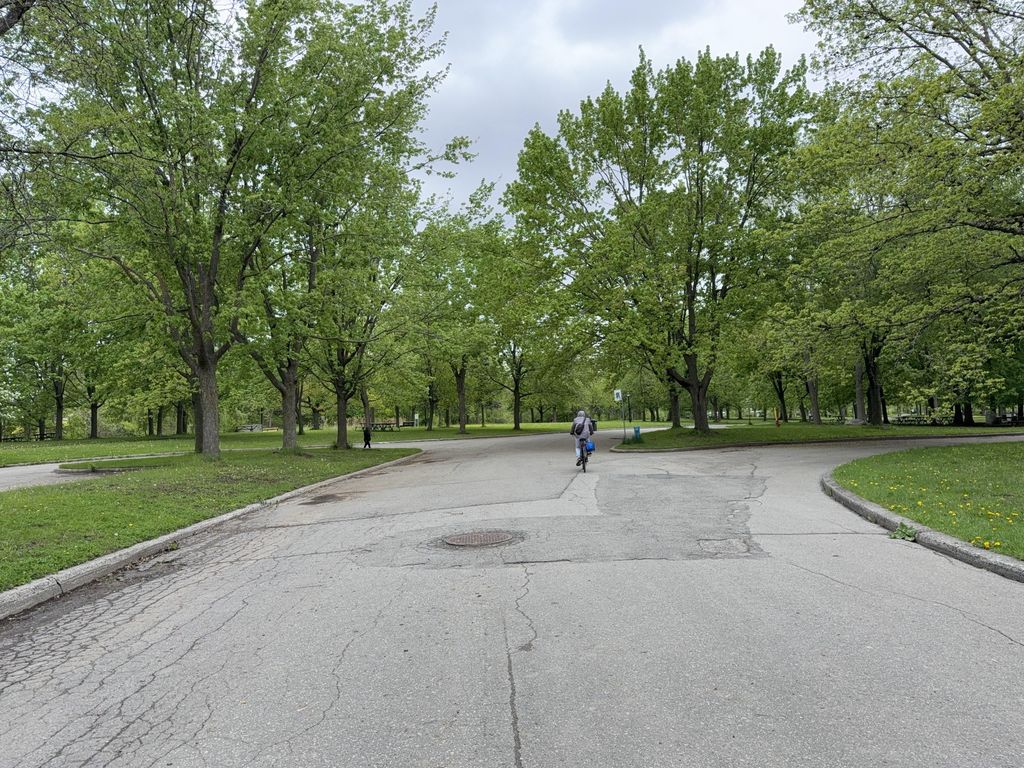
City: montreal